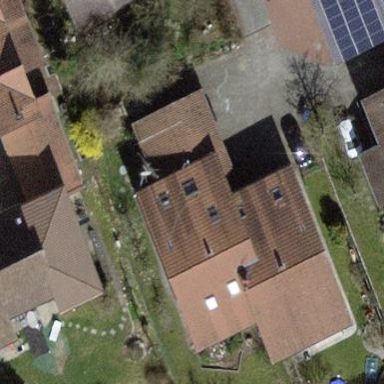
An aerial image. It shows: Building with tiled roof.